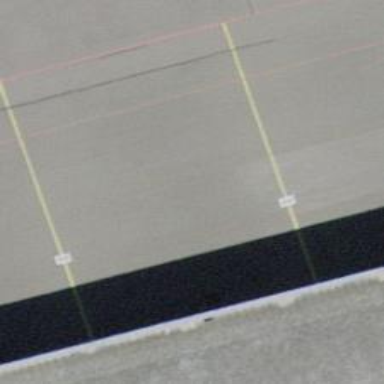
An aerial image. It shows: Airport parking position.